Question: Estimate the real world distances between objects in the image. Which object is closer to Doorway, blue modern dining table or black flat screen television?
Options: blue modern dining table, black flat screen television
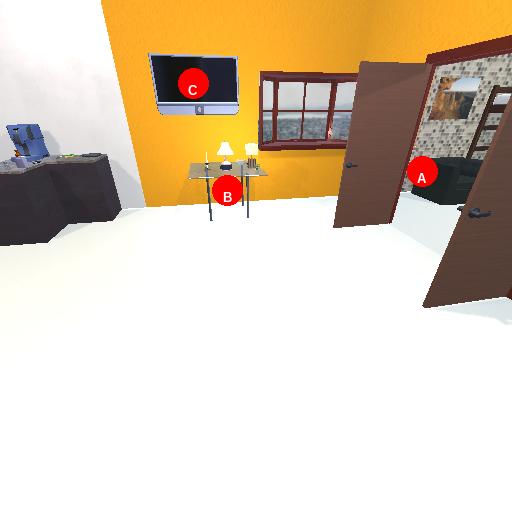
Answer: blue modern dining table